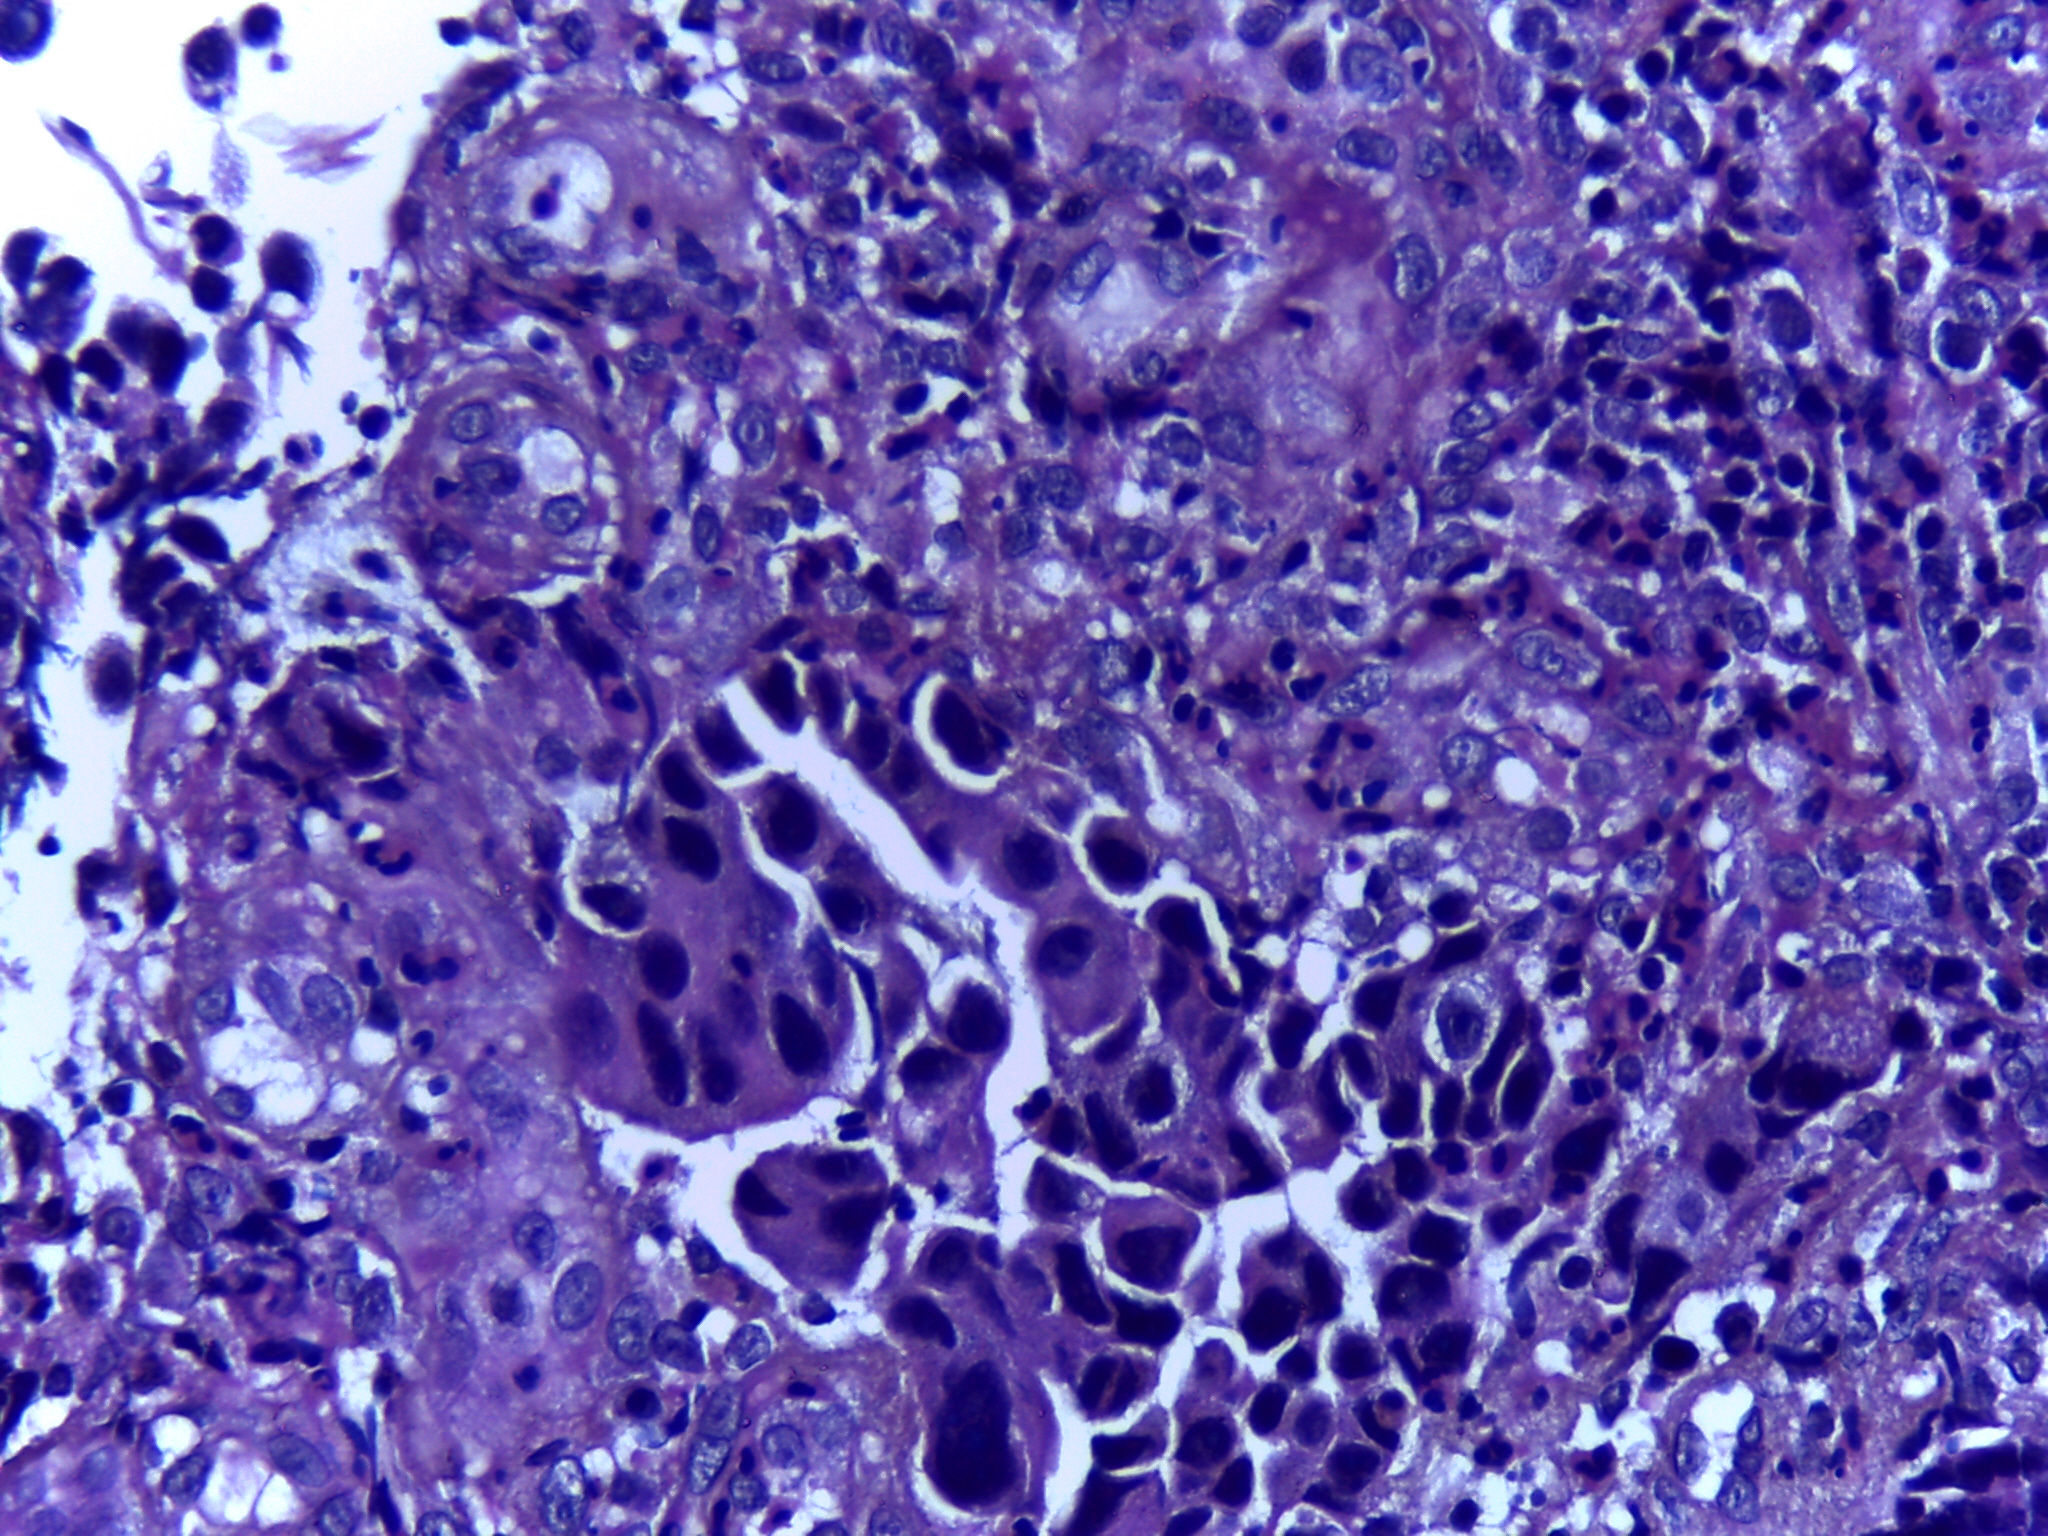
Diagnosis: OSCC